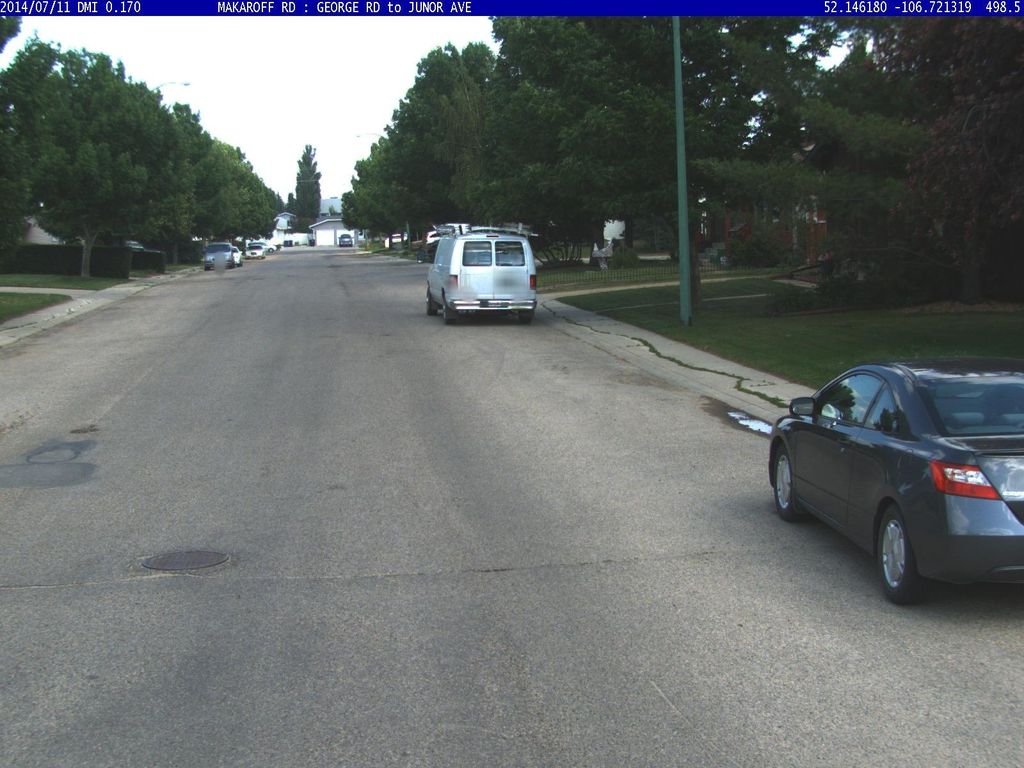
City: saskatoon